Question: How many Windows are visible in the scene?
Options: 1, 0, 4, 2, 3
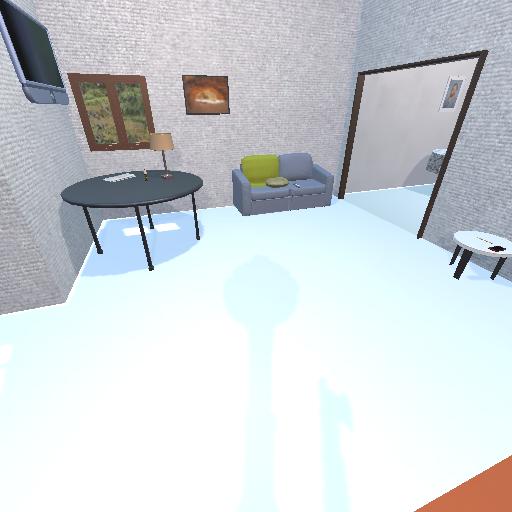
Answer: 1